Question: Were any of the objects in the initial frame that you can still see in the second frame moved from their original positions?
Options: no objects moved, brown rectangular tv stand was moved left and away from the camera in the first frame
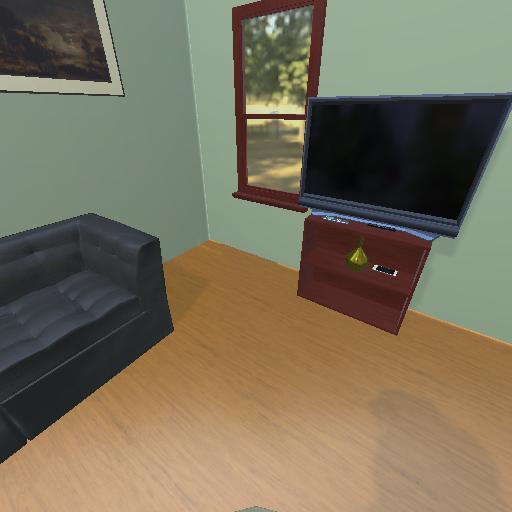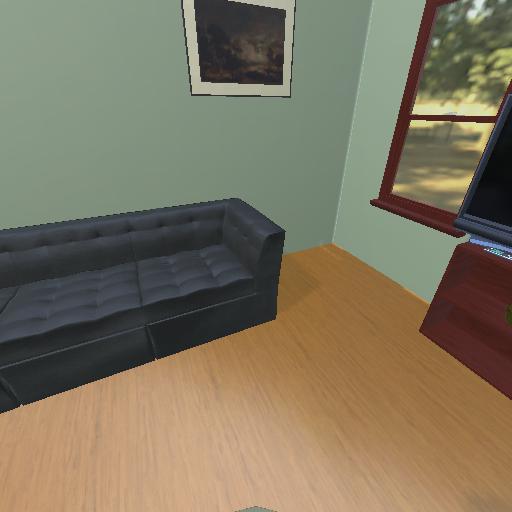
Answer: no objects moved